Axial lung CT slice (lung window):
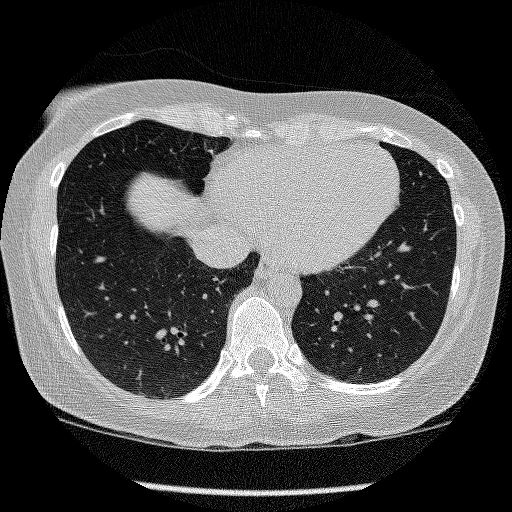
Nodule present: no